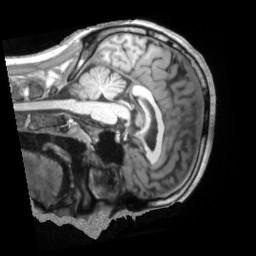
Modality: T1w
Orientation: sagittal
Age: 35
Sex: female
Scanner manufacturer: siemens
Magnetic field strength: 3 T
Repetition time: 2.2 s
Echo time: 0.00157 s